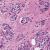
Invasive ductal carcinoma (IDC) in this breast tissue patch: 1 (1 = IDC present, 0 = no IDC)